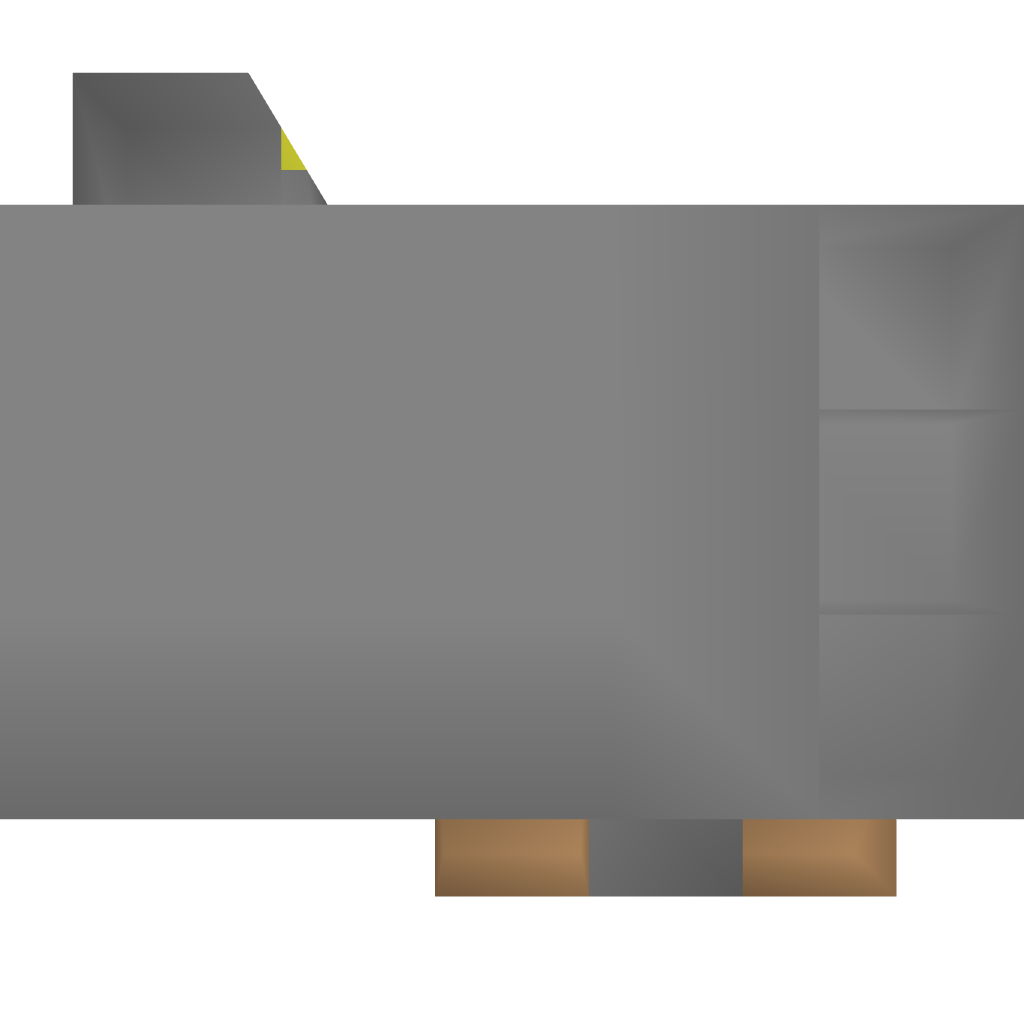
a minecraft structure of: Betting Machine bad low quality